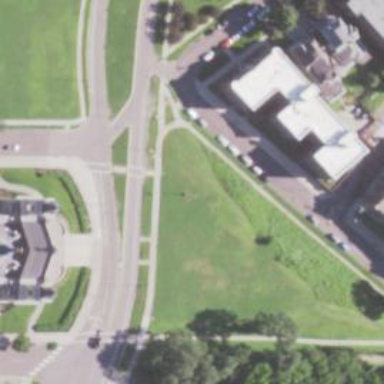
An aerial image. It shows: Zebra crossing on footway.